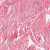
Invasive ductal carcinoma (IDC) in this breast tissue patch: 0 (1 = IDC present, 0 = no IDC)